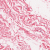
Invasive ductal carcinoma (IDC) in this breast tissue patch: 0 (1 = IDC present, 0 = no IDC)